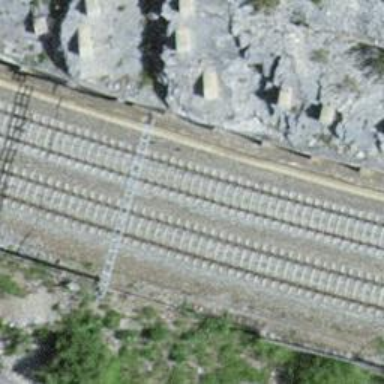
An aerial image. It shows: Railway track with contact line for electrification.